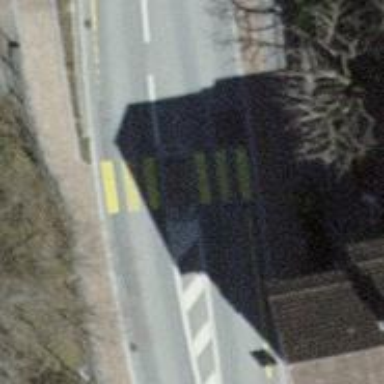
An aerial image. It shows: Marked zebra crossing with pedestrian island.